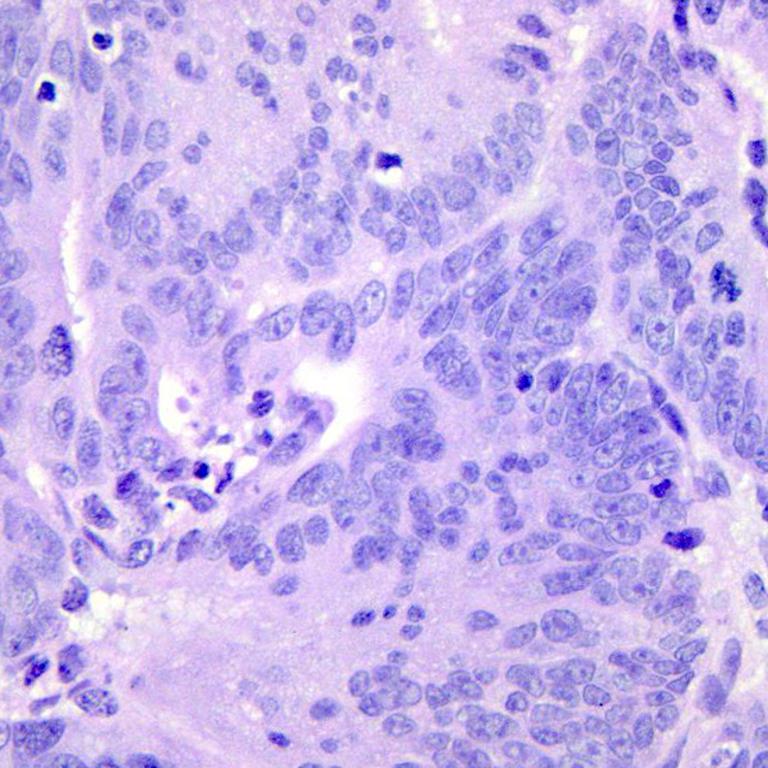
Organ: colon
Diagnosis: adenocarcinomas